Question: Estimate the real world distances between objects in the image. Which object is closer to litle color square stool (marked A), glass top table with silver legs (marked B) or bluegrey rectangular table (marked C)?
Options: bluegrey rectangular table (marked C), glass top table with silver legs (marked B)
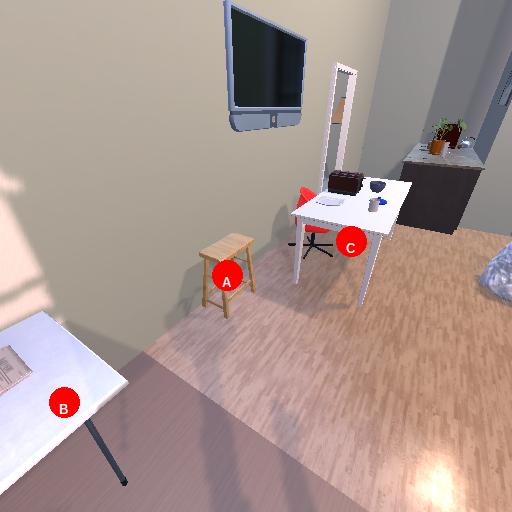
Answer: bluegrey rectangular table (marked C)